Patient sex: F
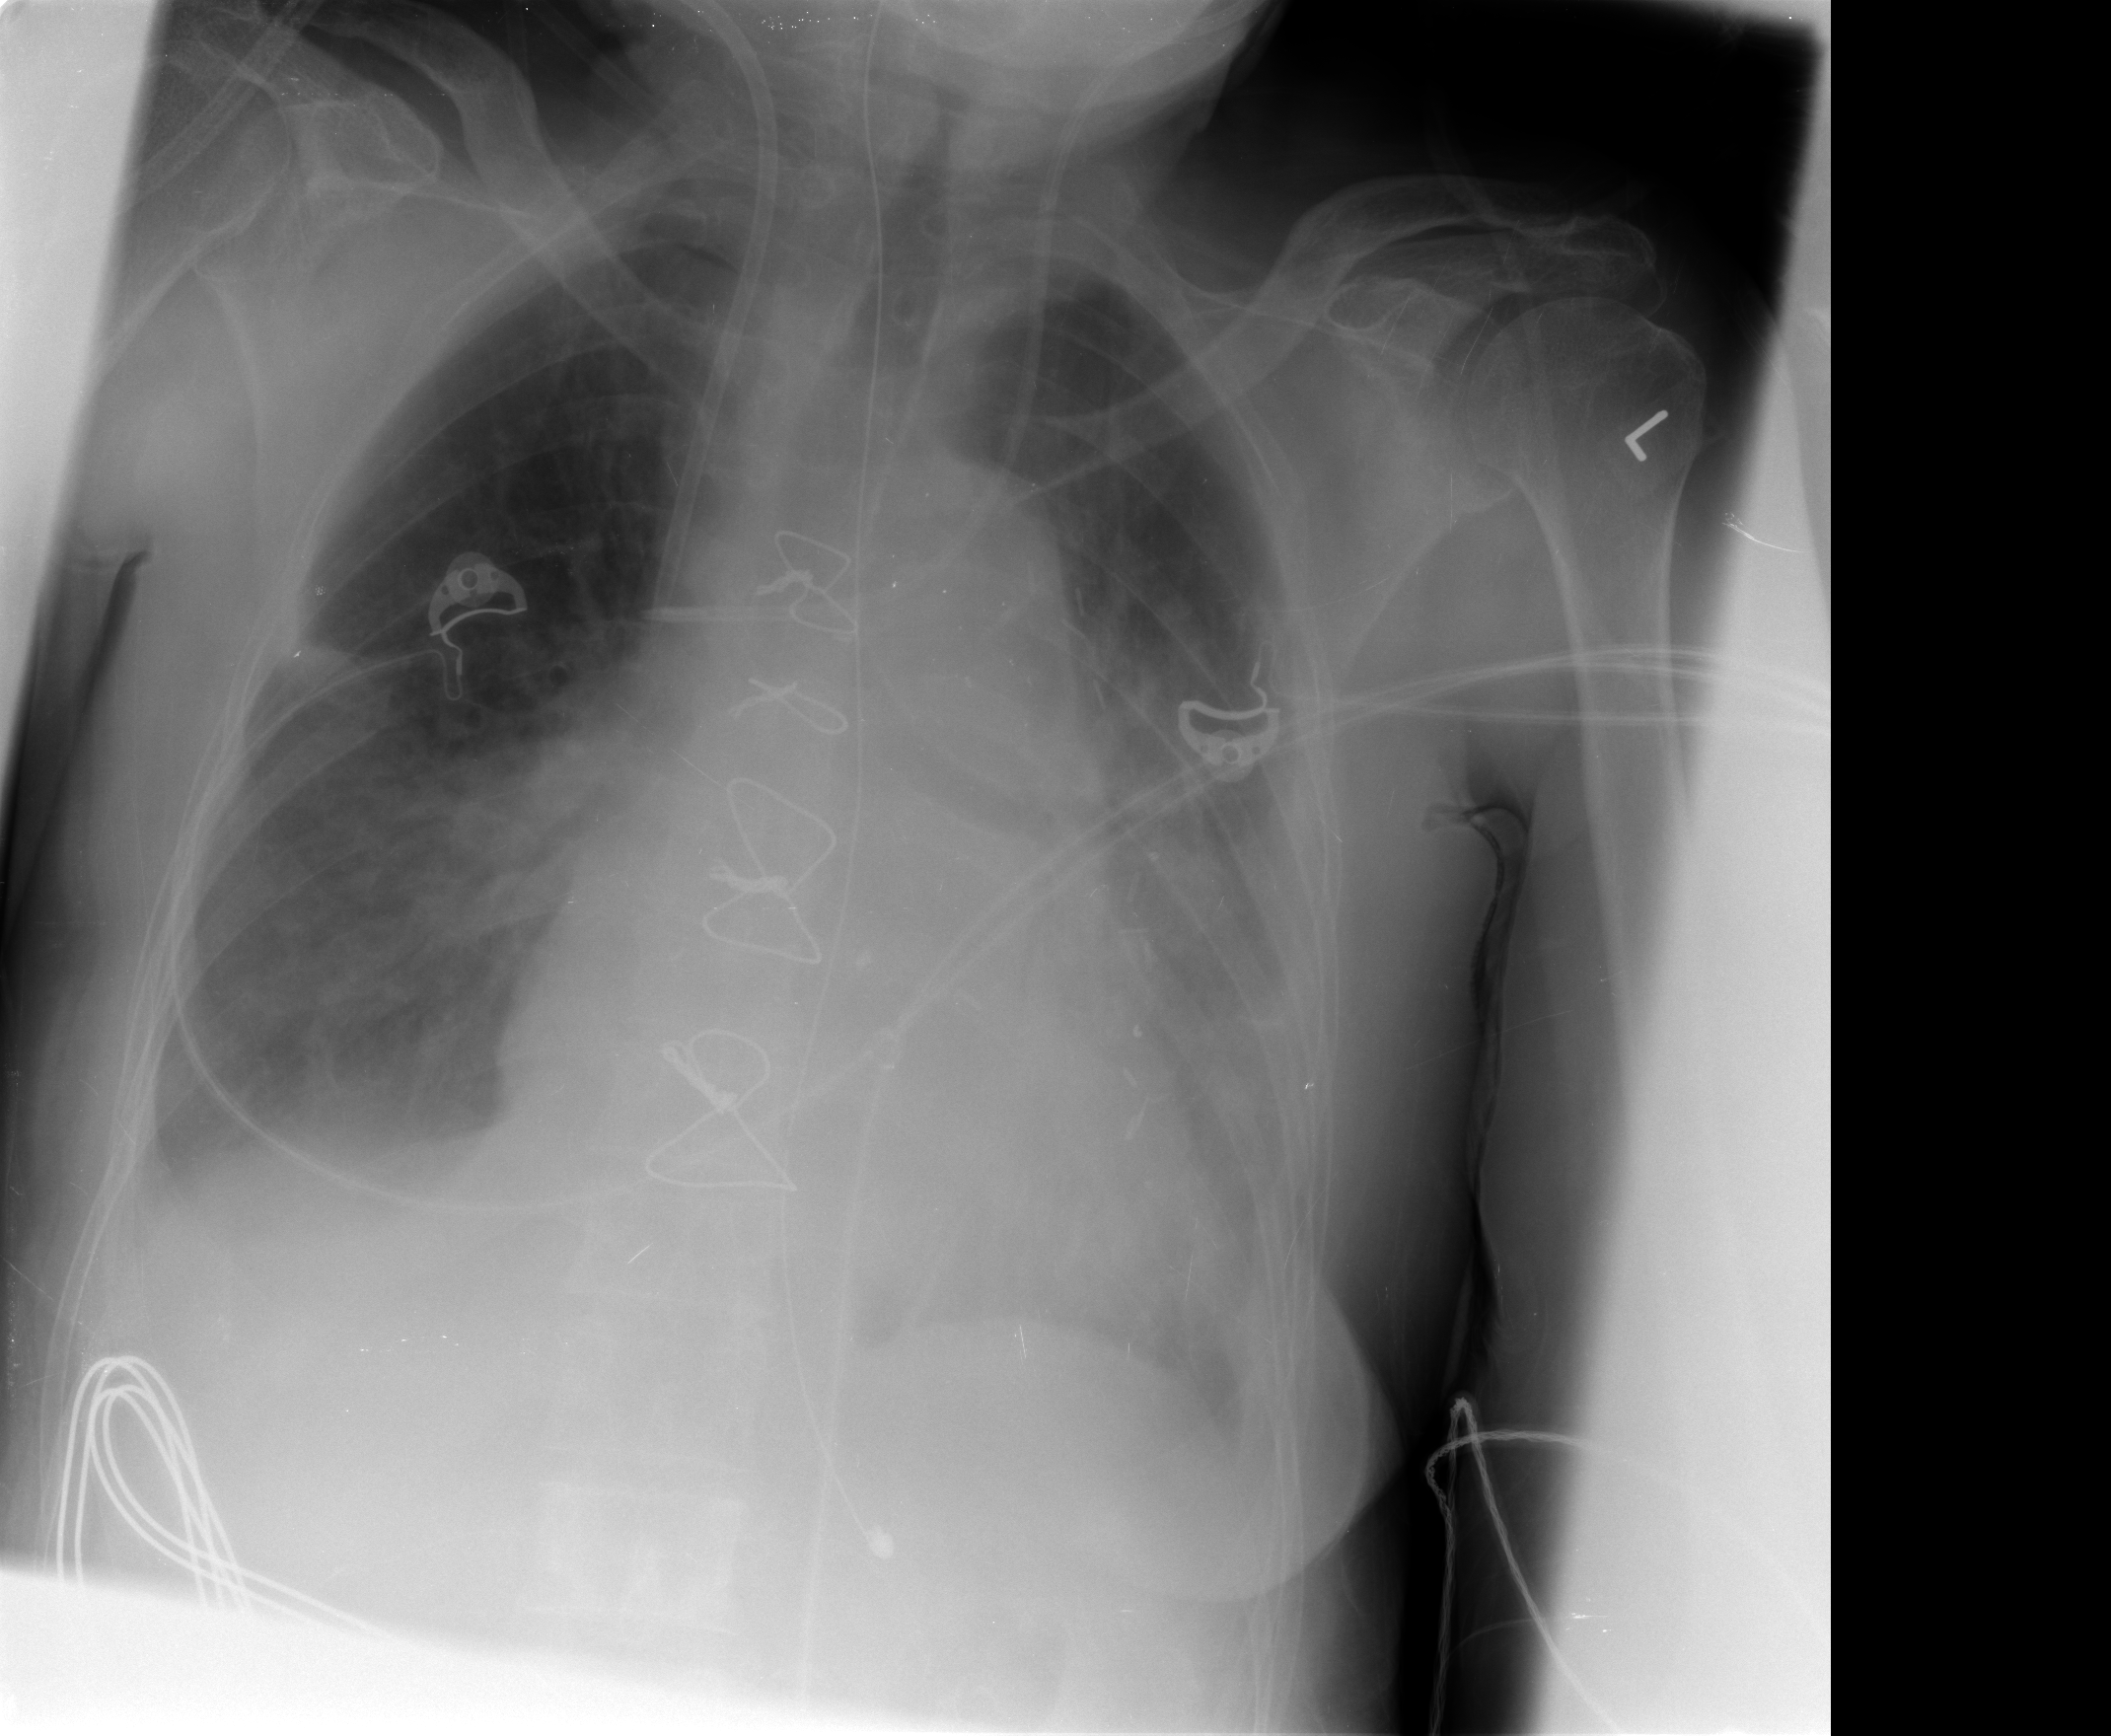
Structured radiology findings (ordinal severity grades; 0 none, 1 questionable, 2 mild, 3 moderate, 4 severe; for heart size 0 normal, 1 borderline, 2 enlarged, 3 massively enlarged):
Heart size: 2
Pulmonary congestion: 2
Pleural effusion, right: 2
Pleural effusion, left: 3
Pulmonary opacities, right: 1
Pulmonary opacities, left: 1
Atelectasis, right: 2
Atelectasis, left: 2